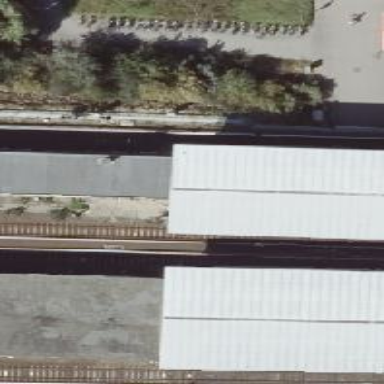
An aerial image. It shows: Rail line with bottom electrification.